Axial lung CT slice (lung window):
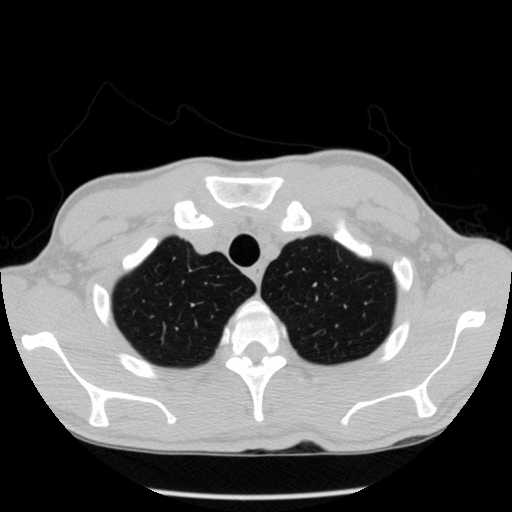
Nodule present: no